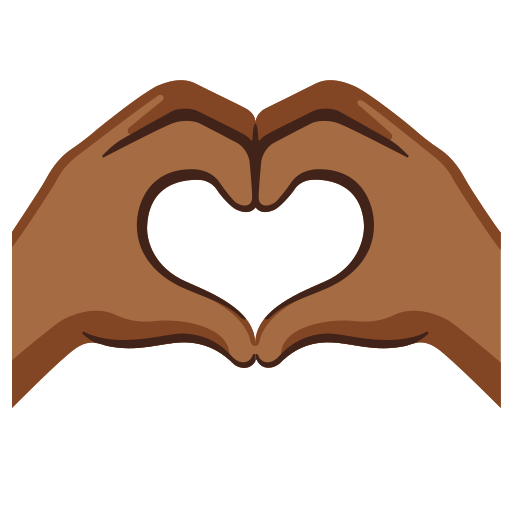
Emoji: 🫶🏾